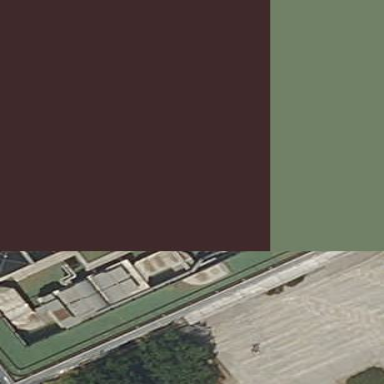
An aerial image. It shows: Building.